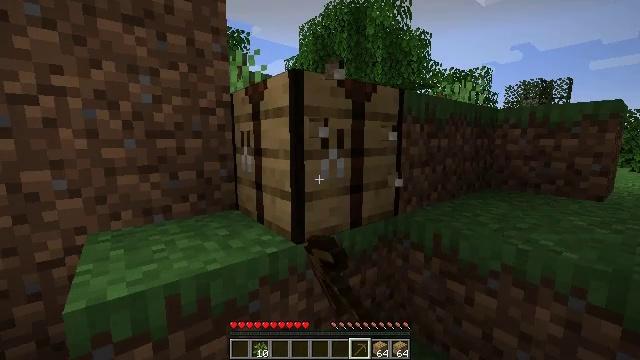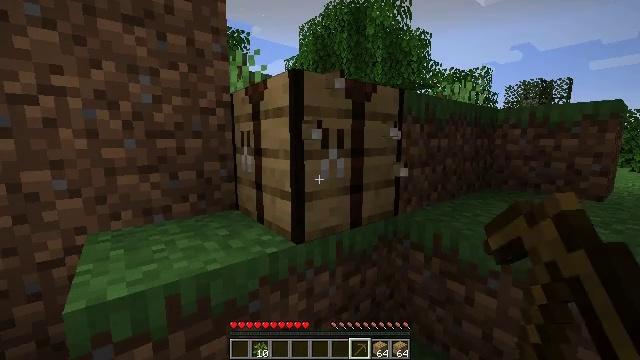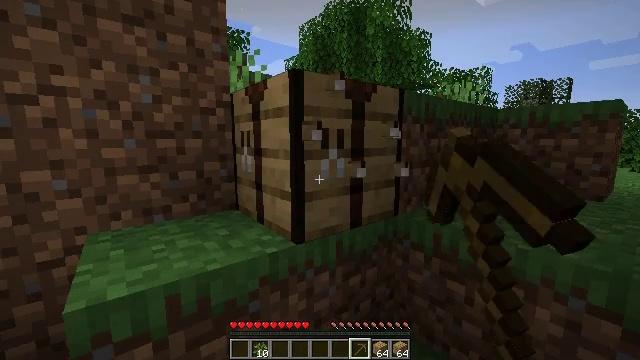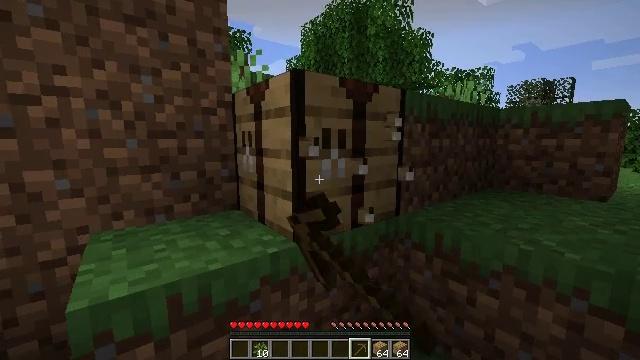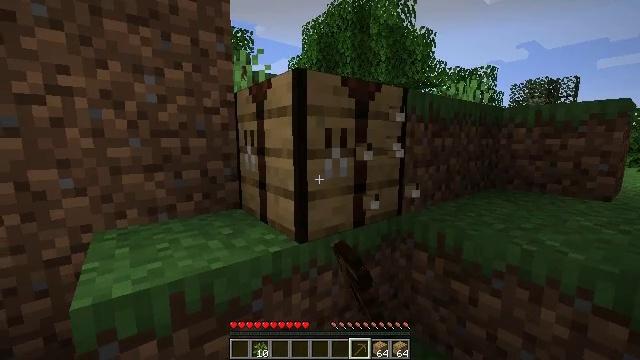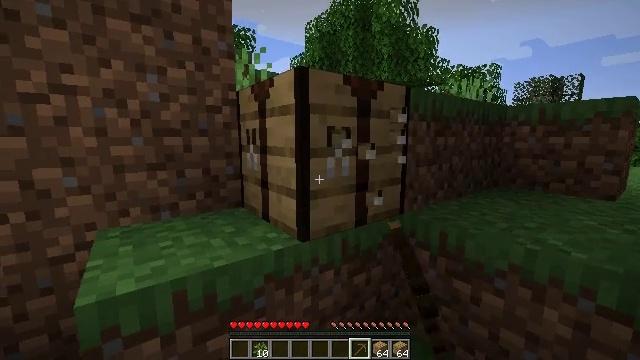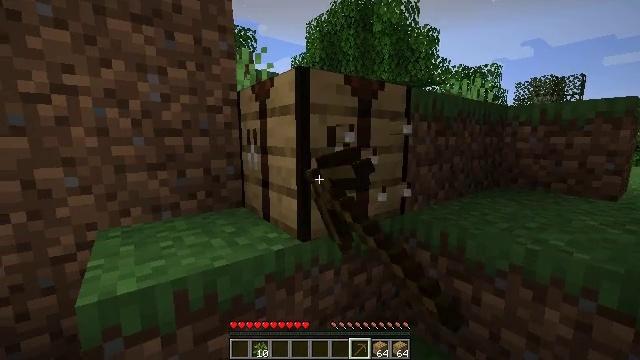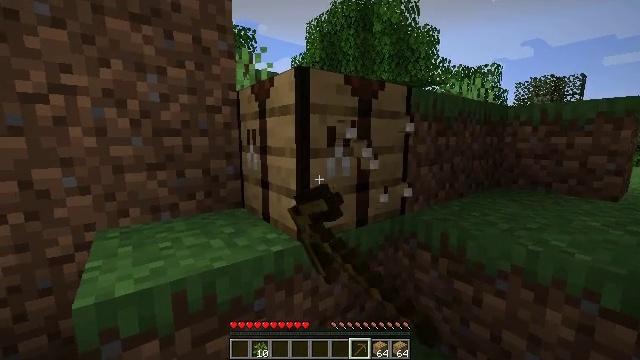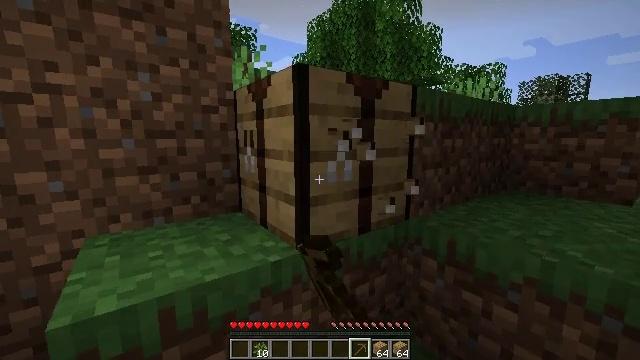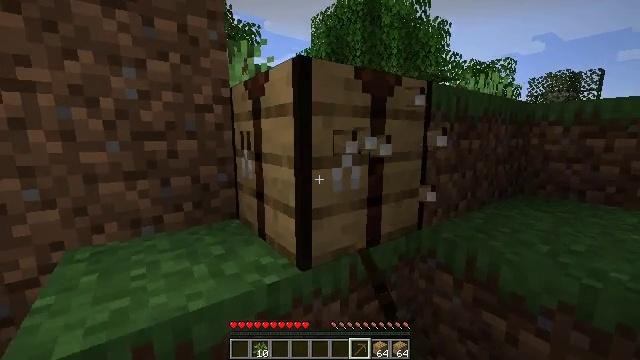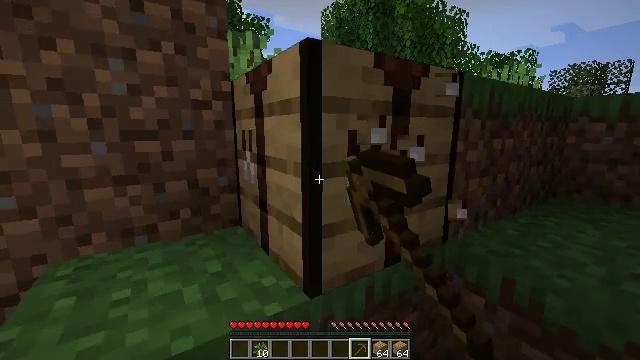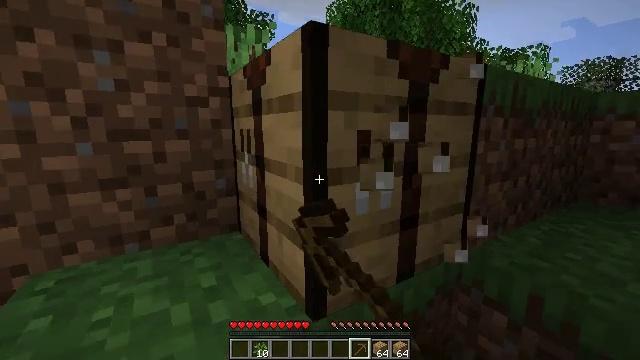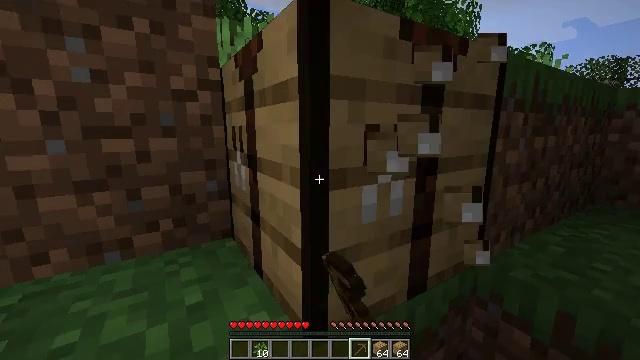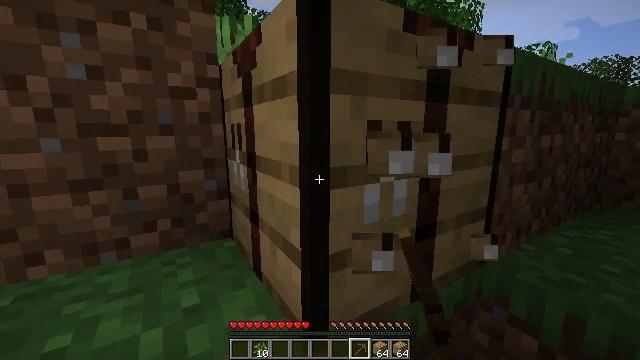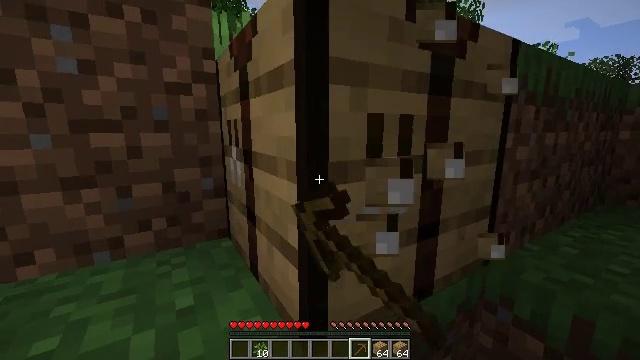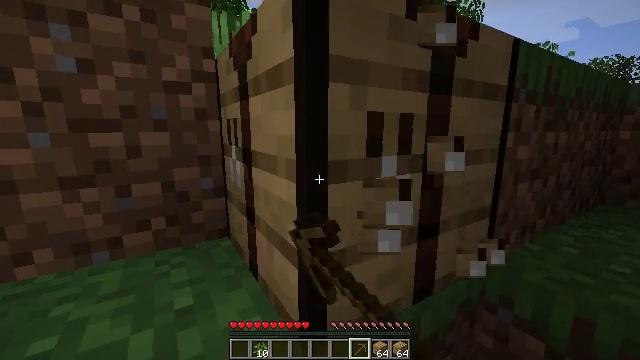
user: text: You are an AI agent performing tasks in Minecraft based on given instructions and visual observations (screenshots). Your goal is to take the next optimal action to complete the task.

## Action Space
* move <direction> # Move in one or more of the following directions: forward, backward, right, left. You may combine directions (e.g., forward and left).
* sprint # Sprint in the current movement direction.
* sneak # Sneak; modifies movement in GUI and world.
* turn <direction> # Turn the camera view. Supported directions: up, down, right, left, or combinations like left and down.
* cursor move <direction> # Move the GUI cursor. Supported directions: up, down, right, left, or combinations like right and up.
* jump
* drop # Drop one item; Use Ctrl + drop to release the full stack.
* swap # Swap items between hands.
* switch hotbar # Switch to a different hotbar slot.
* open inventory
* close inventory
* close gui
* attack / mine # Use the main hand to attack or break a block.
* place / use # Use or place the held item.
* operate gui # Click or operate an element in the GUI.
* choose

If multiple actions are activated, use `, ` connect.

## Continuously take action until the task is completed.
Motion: motion action
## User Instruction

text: Get the crafting table into the inventory.
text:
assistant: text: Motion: attack / mine
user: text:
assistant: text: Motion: attack / mine
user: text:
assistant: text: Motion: attack / mine
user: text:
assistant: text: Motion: attack / mine
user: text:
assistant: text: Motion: attack / mine
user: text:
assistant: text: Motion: attack / mine
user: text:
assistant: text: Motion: move forward, attack / mine
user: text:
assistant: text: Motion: move forward, attack / mine
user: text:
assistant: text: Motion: move forward, attack / mine
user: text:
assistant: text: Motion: move forward, turn left, attack / mine
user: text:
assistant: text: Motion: turn left, attack / mine
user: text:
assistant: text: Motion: attack / mine
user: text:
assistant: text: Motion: attack / mine
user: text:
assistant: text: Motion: attack / mine
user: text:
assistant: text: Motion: attack / mine
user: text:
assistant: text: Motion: attack / mine
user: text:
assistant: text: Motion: attack / mine
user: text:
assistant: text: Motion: attack / mine
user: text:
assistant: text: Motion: attack / mine
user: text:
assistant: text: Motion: attack / mine
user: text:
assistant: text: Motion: attack / mine
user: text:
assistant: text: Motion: attack / mine
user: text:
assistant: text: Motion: attack / mine
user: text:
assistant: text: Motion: attack / mine
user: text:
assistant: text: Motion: attack / mine
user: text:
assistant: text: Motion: attack / mine
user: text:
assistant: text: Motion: attack / mine
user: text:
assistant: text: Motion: attack / mine
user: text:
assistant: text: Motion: attack / mine
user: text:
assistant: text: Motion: attack / mine